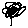
Label: flower